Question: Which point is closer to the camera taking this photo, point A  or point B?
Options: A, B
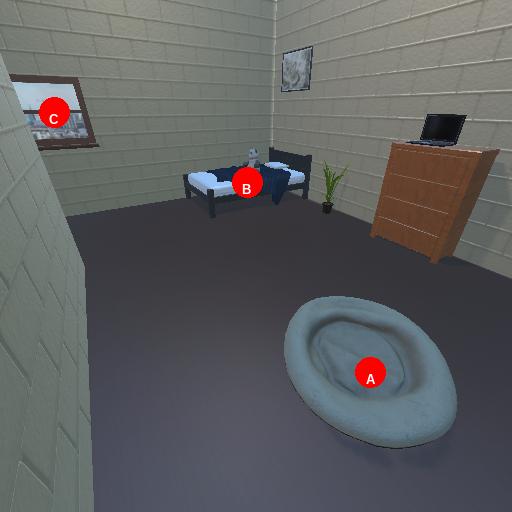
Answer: A